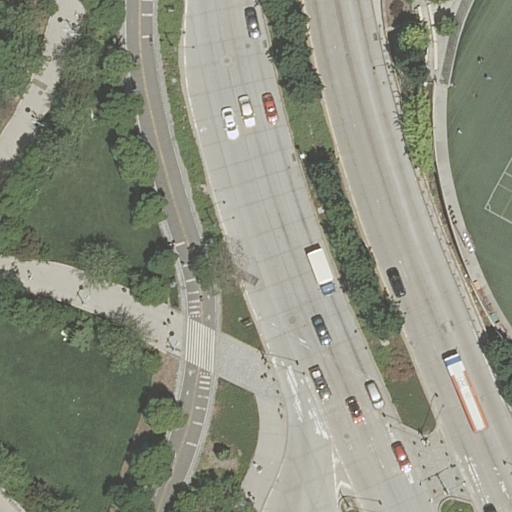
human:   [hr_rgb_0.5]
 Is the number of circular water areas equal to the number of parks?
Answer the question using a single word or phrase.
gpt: no

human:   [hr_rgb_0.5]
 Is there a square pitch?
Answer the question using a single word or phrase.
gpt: no

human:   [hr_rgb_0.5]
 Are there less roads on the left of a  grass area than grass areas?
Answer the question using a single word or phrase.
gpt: no

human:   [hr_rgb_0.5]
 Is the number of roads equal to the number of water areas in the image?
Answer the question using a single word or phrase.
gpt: no

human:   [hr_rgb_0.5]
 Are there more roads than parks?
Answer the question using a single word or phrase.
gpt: yes

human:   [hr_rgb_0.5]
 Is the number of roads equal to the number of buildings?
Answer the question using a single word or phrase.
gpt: no

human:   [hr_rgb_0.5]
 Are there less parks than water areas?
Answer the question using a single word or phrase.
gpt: no

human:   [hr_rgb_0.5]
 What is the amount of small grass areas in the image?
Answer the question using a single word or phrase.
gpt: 2

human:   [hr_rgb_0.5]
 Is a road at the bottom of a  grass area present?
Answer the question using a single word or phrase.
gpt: yes

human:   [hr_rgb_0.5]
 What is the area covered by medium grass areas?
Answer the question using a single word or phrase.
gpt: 587m2

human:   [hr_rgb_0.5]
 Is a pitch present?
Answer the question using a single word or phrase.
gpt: yes

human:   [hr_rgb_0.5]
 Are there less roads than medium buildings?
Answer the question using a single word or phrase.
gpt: no

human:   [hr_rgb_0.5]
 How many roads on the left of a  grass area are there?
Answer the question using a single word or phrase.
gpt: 7

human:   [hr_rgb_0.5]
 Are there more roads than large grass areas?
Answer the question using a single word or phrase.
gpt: yes

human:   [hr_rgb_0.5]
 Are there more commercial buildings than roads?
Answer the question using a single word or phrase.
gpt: no

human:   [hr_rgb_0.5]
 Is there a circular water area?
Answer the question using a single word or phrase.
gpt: no

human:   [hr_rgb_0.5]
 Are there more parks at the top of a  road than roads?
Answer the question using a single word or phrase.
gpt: no

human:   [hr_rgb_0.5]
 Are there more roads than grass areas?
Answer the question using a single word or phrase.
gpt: yes

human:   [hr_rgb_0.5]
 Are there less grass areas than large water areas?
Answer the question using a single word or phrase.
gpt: no

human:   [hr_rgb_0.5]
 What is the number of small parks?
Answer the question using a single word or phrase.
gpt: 0

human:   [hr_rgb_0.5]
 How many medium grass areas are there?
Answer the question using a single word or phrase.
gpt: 2

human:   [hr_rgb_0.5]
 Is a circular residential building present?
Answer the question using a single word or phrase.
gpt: no

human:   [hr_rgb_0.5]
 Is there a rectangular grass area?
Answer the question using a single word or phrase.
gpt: yes

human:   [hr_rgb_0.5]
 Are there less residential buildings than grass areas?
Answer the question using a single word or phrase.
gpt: yes

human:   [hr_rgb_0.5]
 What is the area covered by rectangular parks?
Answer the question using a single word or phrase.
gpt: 107m2

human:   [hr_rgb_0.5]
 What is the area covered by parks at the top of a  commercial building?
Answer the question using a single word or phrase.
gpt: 0m2

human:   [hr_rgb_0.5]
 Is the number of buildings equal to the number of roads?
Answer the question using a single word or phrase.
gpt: no

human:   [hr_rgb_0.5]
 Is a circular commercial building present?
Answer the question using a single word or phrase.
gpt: no

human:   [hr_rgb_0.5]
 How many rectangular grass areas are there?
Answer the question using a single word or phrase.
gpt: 2

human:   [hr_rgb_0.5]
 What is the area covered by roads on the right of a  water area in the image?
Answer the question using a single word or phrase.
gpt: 0m2

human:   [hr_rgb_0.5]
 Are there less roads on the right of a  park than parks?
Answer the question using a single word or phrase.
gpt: no

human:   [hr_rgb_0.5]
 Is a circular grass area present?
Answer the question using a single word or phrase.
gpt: no

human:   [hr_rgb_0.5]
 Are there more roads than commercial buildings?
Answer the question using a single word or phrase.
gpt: yes

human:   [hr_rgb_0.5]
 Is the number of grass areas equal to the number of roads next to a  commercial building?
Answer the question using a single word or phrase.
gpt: no

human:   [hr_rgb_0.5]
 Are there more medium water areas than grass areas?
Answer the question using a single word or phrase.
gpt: no

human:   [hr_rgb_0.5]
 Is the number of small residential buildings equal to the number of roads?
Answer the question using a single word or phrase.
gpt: no

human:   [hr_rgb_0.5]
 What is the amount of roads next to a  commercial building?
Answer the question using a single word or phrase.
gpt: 0